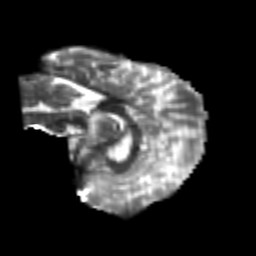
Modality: T2w
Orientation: sagittal
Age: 25
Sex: female
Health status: healthy
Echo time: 0.074 s